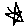
Label: star